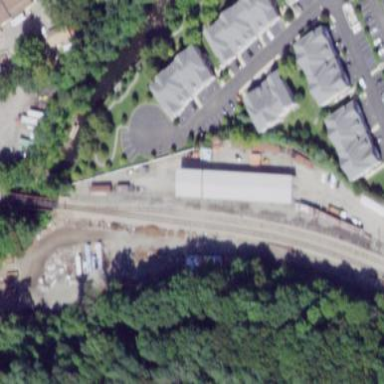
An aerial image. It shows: Yard used for service on railway land.